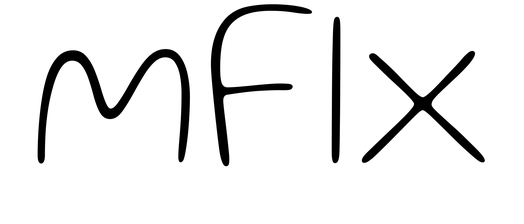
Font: Gluten_Thin